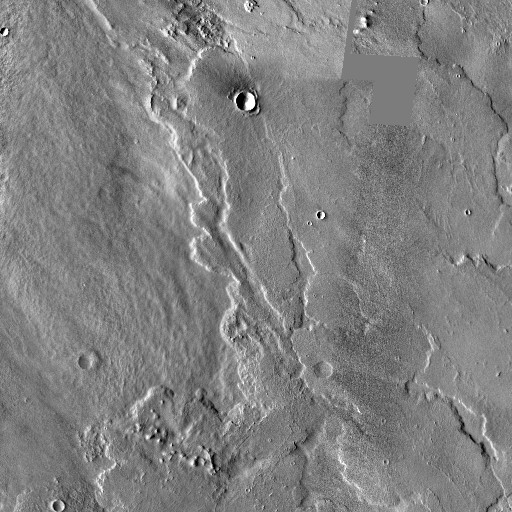
Crater classes present: Background, Other